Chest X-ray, PA view. Patient: 34 years old, sex M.
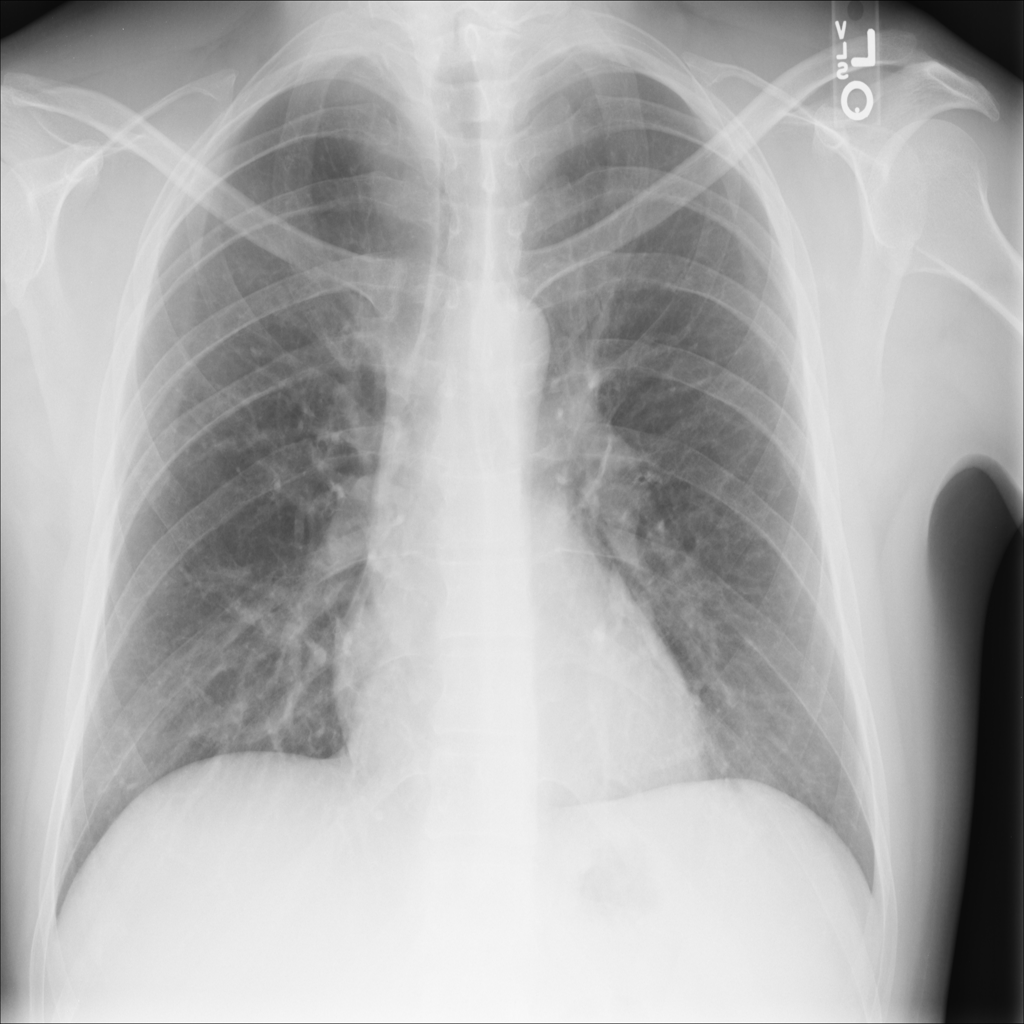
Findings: No Finding